Question: I'm doing a XML to log in into an app and, after two TextView for email and password, I want to place two buttons side-by-side to log in: one to use data in TextViews and another to use Facebook log in.
This is how it looks:

But if you look closely, Facebook's button is higher than the other one. Also font size and font family either match.
This is my code so far, with the two Buttons inside a horizontal LinearLayout:
'''
<LinearLayout
android:layout_width="match_parent"
android:layout_height="wrap_content"
android:orientation="horizontal"
android:layout_gravity="center_horizontal">
<Button android:id="@+id/email_sign_in_button"
style="android:textAppearanceSmall"
android:layout_width="match_parent"
android:layout_height="wrap_content"
android:layout_weight="1"
android:text="@string/action_sign_in"
android:textStyle="bold" />
<com.facebook.login.widget.LoginButton
android:id="@+id/login_button_fb"
android:layout_width="match_parent"
android:layout_height="wrap_content"
android:layout_weight="1"
android:text="@string/com_facebook_loginview_log_in_button_long"
android:paddingTop="10dp"
android:paddingBottom="10dp" />
</LinearLayout>
'''
I added Parse platform to this app, and it has a custom method to log in with a facebook's user.
'''
ParseFacebookUtils.logInWithReadPermissionsInBackground(this, permissions, new LogInCallback() {
@Override
public void done(ParseUser user, ParseException err) {
if (user == null) {
Log.d("MyApp", "Uh oh. The user cancelled the Facebook login.");
} else if (user.isNew()) {
Log.d("MyApp", "User signed up and logged in through Facebook!");
} else {
Log.d("MyApp", "User logged in through Facebook!");
}
}
});
'''
This method should be called when an user press Facebook Button, and I can't set it on click listener on com.facebook.login.widget.LoginButton .
The solution was make my own custom button but it doesn't looks like com.facebook.login.widget.LoginButton .
So my problem now is how to style my own button to looks like the Facebook one but with custom width, height, font family...
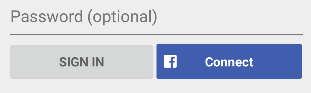
Answer: You can try using your own button for that purpose, not the one provided by Facebook. In onClick() method of that button you can start, for example, a new activity which connects to Facebook in its onCreate() method. Someting like that:
public class FBActivity extends Activity {
'''
LoginManager loginManager;
CallbackManager callbackManager;
@Override
protected void onCreate(Bundle savedInstanceState) {
super.onCreate(savedInstanceState);
setContentView(R.layout.activity_fb);
ArrayList<String> permissionsFB = new ArrayList<>();
permissionsFB.add("permissions that you need");
loginManager = LoginManager.getInstance();
loginManager.logInWithPublishPermissions(this, permissionsFB);
FacebookSdk.sdkInitialize(getApplicationContext());
callbackManager = CallbackManager.Factory.create();
loginManager.registerCallback(callbackManager, new FacebookCallback<LoginResult>() {
@Override
public void onSuccess(LoginResult loginResult) {
}
@Override
public void onCancel() {
}
@Override
public void onError(FacebookException e) {
}
});
}
@Override
protected void onActivityResult(int requestCode, int resultCode, Intent data) {
super.onActivityResult(requestCode, resultCode, data);
callbackManager.onActivityResult(requestCode, resultCode, data);
}
'''
}
: You can make custom button inherit the FacebookButton style like that:
'''
<Button
android:id="@+id/myFacebookButton"
android:layout_width="150dp"
android:layout_height="40dp"
android:text="@string/connect"
android:drawableLeft="@drawable/com_facebook_button_icon"
style="@style/com_facebook_button"/>
'''